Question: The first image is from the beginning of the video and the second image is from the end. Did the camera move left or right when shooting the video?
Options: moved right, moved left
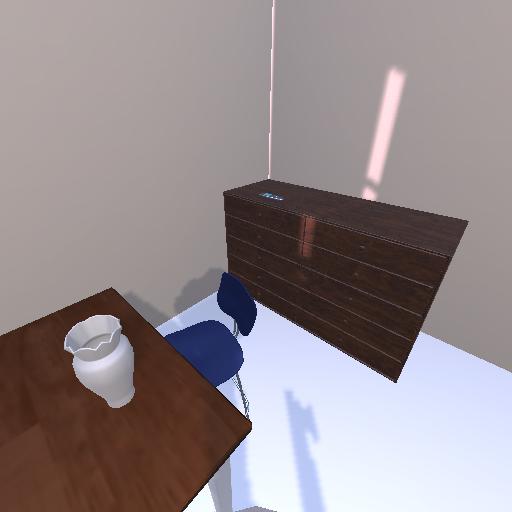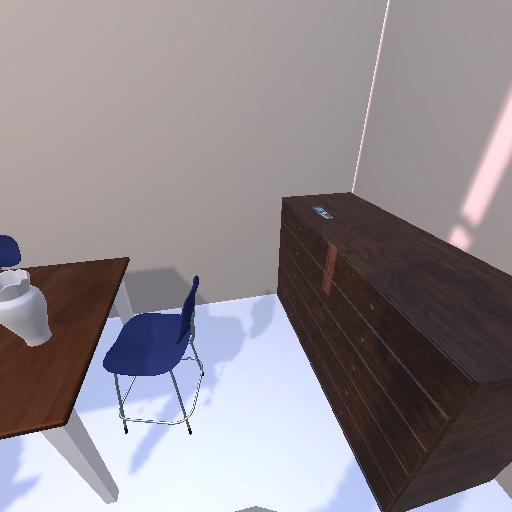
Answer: moved right